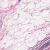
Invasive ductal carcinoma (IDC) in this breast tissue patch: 0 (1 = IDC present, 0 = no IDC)